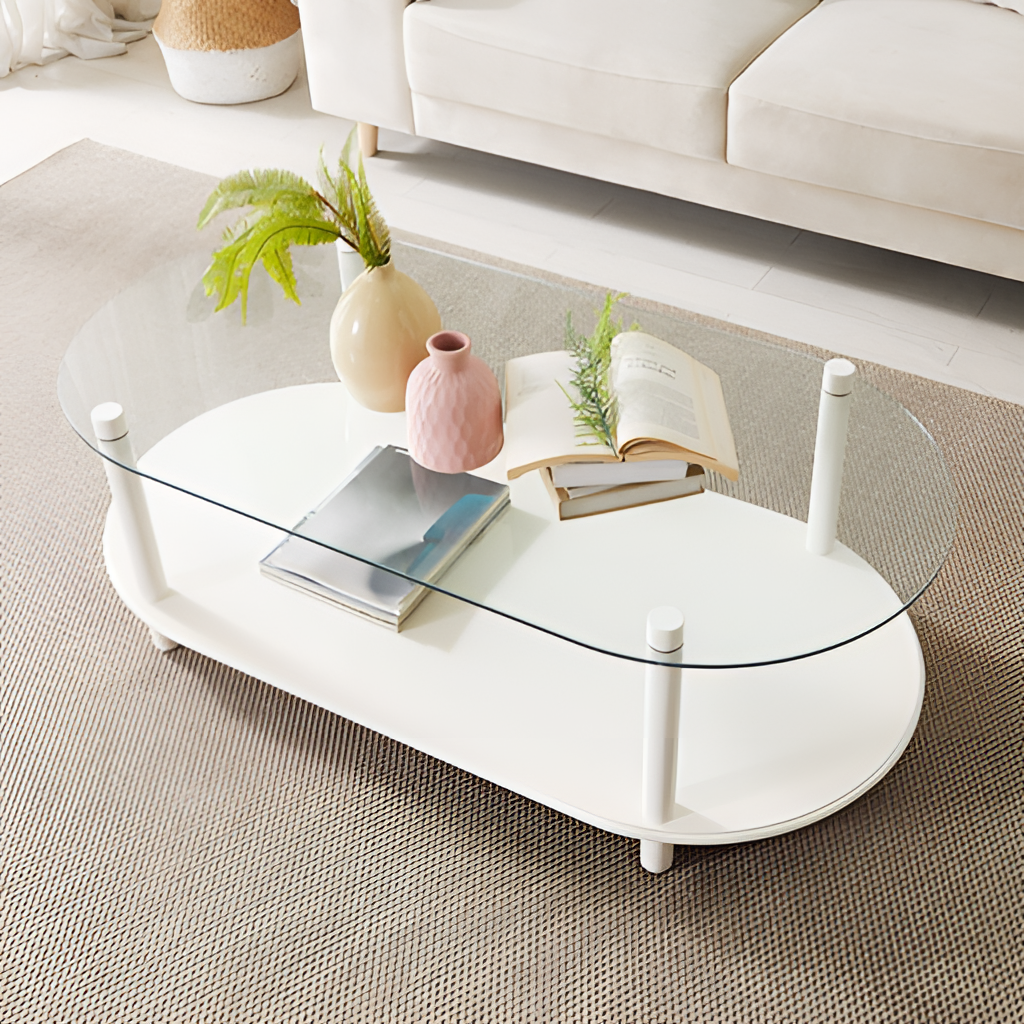
white glass coffee table, living room, fabric flooring, with solid pattern, modern, wallpaper